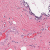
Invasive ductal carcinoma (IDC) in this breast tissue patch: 0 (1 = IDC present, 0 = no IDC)